Question: i just started with my master thesis and i already am in trouble with my capability/understanding of matlab.
The thing is, i have a trajectory on a surface of a planet/moon whatever (a .mat with the time, and the coordinates. Then i have some .mat with time and the measurement at that time.
I am able to plot this as a color coded trajectory (using the measurement and the coordinates) in scatter(). This works awesomely nice.
However my problem is that i need something more sophisticated.
I now need to take the trajectory and instead of color-coding it, i am supposed to add the graph (value) of the measurement (which is given for each point) to the trajectory (which is not always a straight line). I will added a little sketch to explain what i want. The red arrow shows what i want to add to my plot and the green shows what i have.

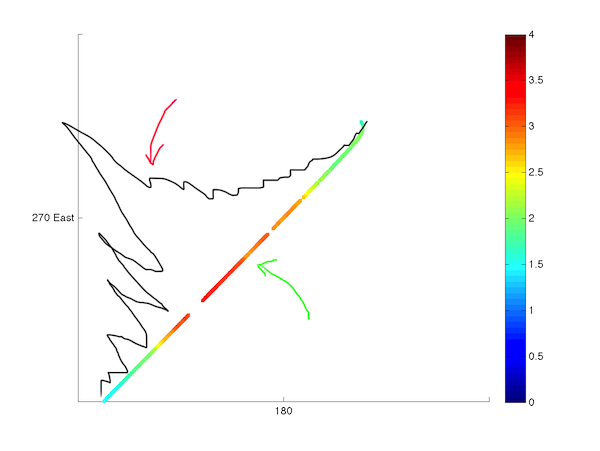
Answer: You can always transform your data yourself: (using the same notation as @Shai)
'''
x = 0:0.1:10;
y = x;
m = 10*sin(x);
'''
So what you need is the vector normal to the curve at each datapoint:
'''
dx = diff(x); % backward finite differences for 2:end points
dx = [dx(1) dx]; % forward finite difference for 1th point
dy = diff(y);
dy = [dy(1) dy];
curve_tang = [dx ; dy];
% rotate tangential vectors 90deg counterclockwise
curve_norm = [-dy; dx];
% normalize the vectors:
nrm_cn = sqrt(sum(abs(curve_norm).^2,1));
curve_norm = curve_norm ./ repmat(sqrt(sum(abs(curve_norm).^2,1)),2,1);
'''
Multiply that vector with the measurement ('m'), offset it with the datapoint coordinates and you're done:
'''
mx = x + curve_norm(1,:).*m;
my = y + curve_norm(2,:).*m;
'''
plot it with:
'''
figure; hold on
axis equal;
scatter(x,y,[],m);
plot(mx,my)
'''

which is imo exactly what you want. This example has just a straight line as coordinates, but this code can handle any curve just fine:
'''
x=0:0.1:10;y=x.^2;m=sin(x);
'''

'''
t=0:pi/50:2*pi;x=5*cos(t);y=5*sin(t);m=sin(5*t);
'''